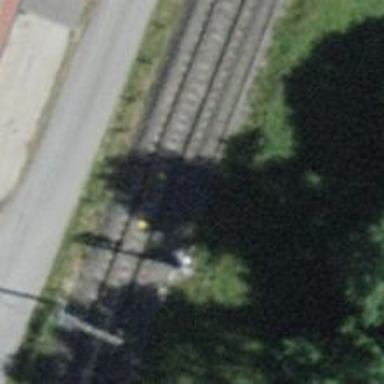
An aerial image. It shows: Single railway track with electrification through contact line.